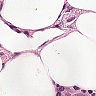
Metastatic tissue present: no